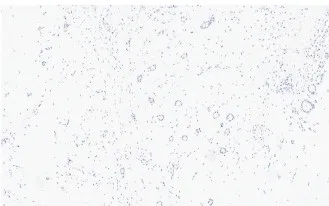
S100 protein was negative (C). Scale bars:. 80 mum.
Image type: pathology (immunostaining)